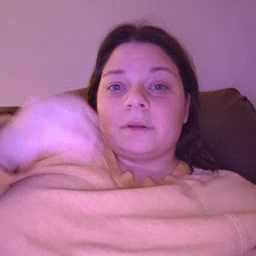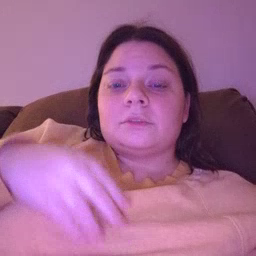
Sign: if